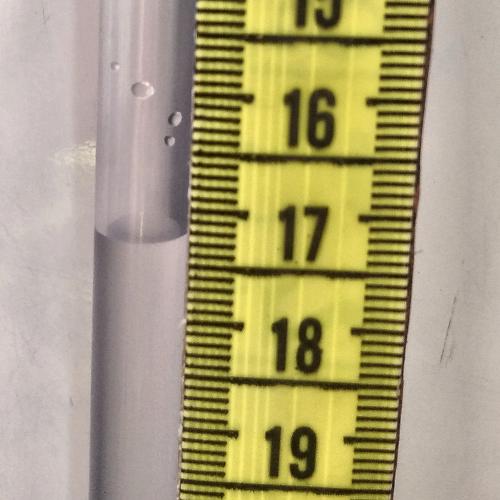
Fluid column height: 17.2 cm